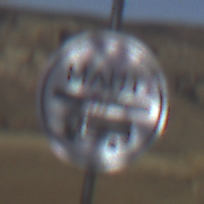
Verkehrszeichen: EndeMautpflicht
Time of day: MorningAfternoon
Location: Outdoor (Nature)
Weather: Clear
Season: NotSpecified
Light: Natural